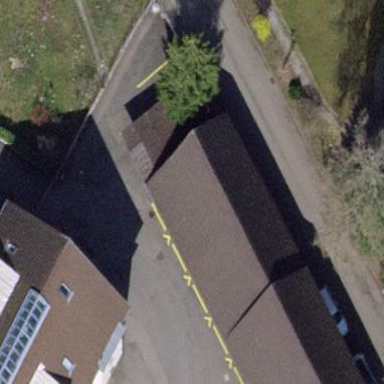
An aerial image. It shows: View of roof of building.